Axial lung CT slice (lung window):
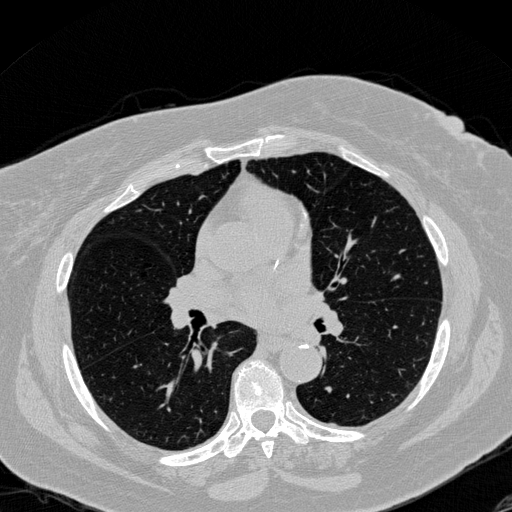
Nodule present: no